Question: I have been given an image where the words have been correctly segmented and represented via different colors.
Here is the image:

I was told that without even having the source file I can select specific words/color from that image and save it for further processing. This can be done by creating a new image, 'v', such that
'''
v=r+g*256+b*256*256+1
'''
where r, g and b are the red, blue and green channels respectively.
I tried to use this but all it created was a white blank image
'''
img = imread('color_test.bmp');
r = img(:,:,1);
g = img(:,:,2);
b = img(:,:,3);
v=r+g*256+b*256*256+1;
'''
I dont understand how the above v image would allow me to select individual colors?
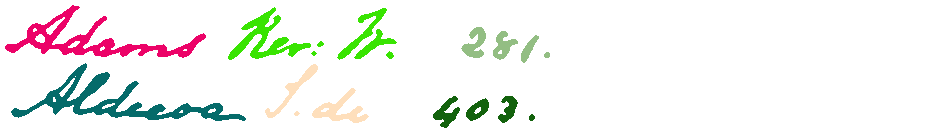
Answer: The transformation you apply to create your vector 'v' is just a way to create unique numerical values for all possible RGB color values. To understand how this works, please imagine a simplified RGB system where the values for each color are limited between 0 and 9. Furthermore, we simplify your transformation by replacing 255 by 10:
'''
v = r + g*10 + b*100
'''
Now it is easy to see that every value that
(1) 'v' always between 0 and 999
(2) all red color values are coded at the ones
(3) all green color values are coded at the tens
(4) and all blue color values are coded in the hundreds.
Hence, different colors will always result in distinct values in 'v'.
Let's say that your image contains 'n' different colors. Then your matrix 'v' will contain only 'n' unique values (i.e., one for each color) which can be identified using the command 'unique'
'''
colorValues = unique(v);
'''
If you now want to identify all regions in your image that correspond to a specific color, for instance, the first value in your vector 'colorValues', you can simply use
'''
v == colorValues(1)
'''
which would give you ones in all cells that contain the specified color.
If you want to split this your image into several images based on color, you could use
'''
newImg = zeros(size(img));
newImg(repmat(v == colorValues(1), [1 1 3]) = 255;
'''
Now 'newImg' should only contain everything that matches the color in 'colorValues(1)'.
To look for different colors, just use different indices, e.g.
'''
newImg(repmat(v == colorValues(2), [1 1 3]) = 255
'''